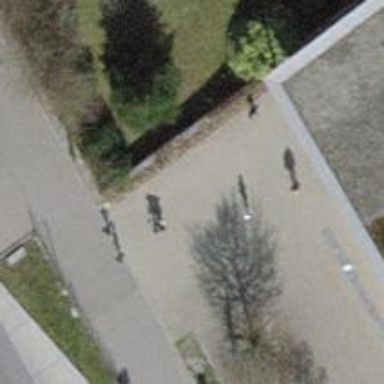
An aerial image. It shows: Footway surfaced with paving stones.